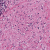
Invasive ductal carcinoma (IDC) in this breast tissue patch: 1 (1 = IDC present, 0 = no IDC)